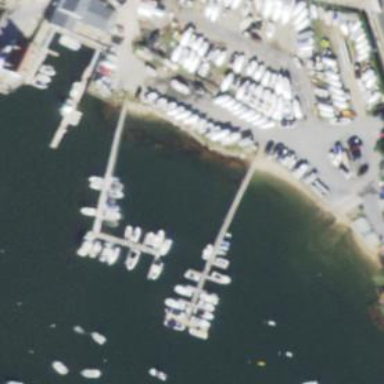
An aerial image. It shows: Commercial mooring pier.